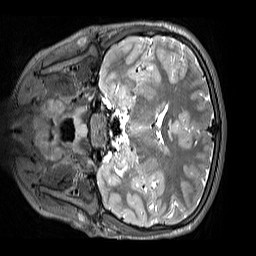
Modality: T2w
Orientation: coronal
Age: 12
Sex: male
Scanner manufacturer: siemens
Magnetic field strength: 3 T
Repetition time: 3.2 s
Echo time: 0.408 s